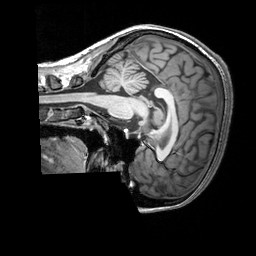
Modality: T1w
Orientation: sagittal
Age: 21
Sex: female
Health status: healthy
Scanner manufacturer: siemens
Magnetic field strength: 3 T
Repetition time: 2.3 s
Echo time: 0.00303 s